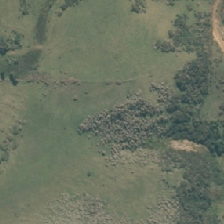
Land cover: grose_broom